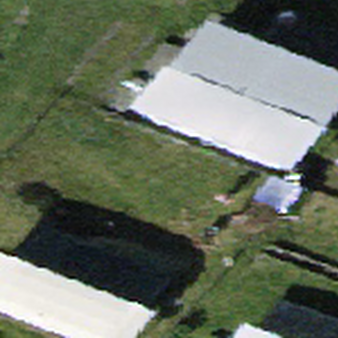
Label: other